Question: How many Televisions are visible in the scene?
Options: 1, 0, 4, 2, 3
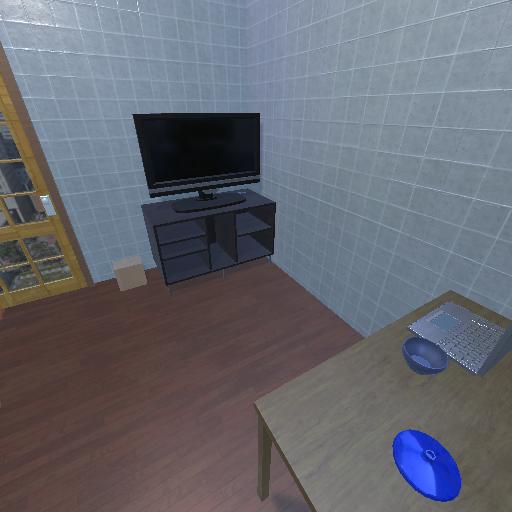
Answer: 1